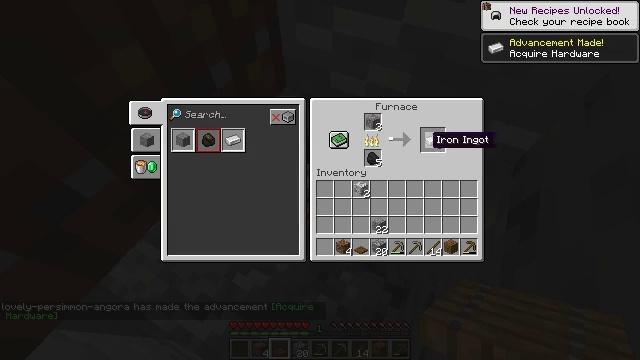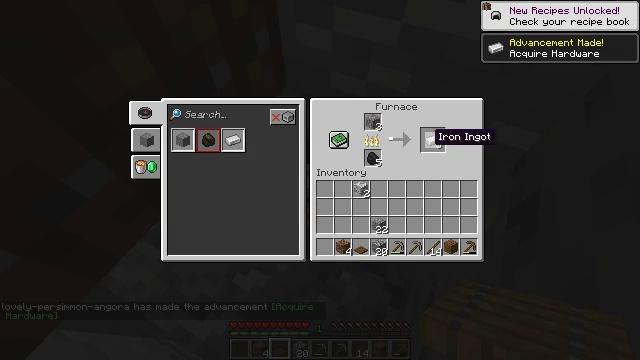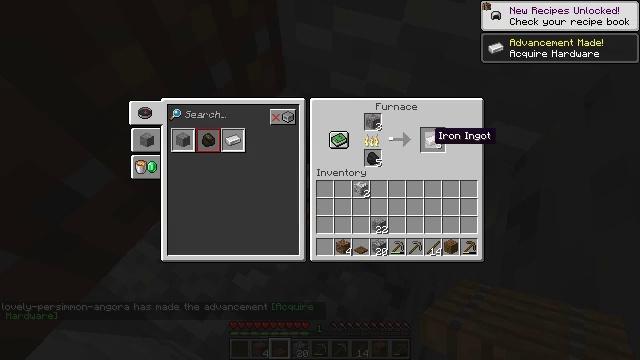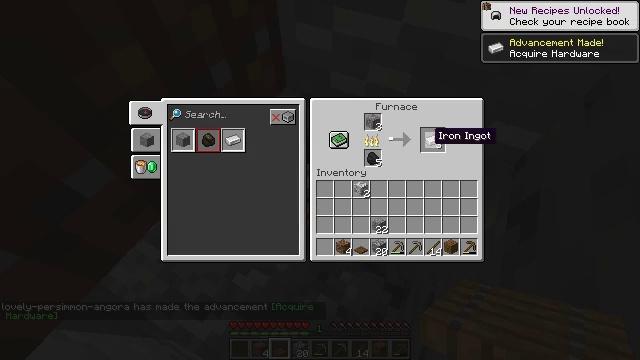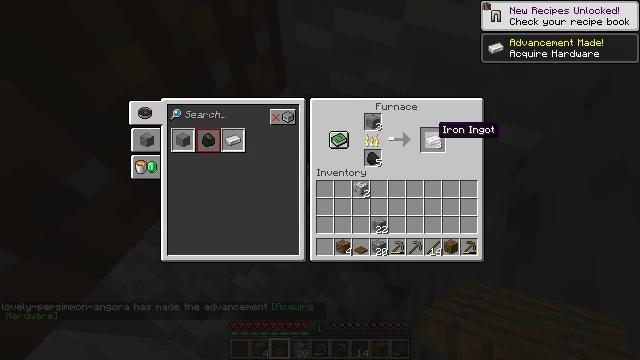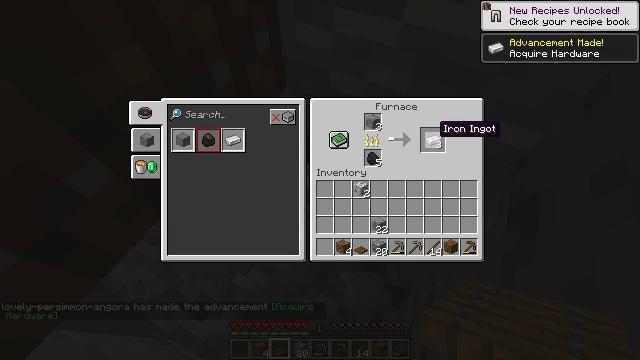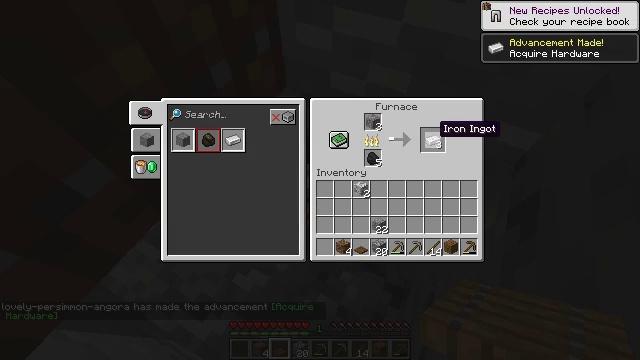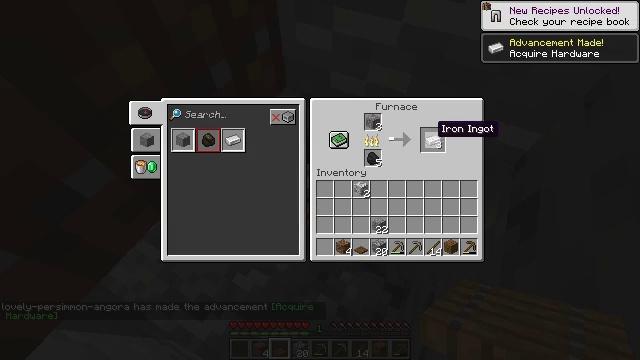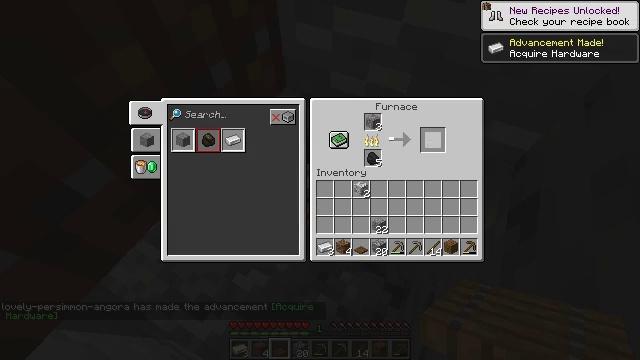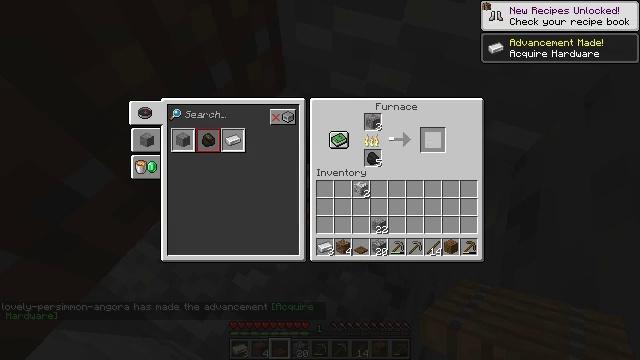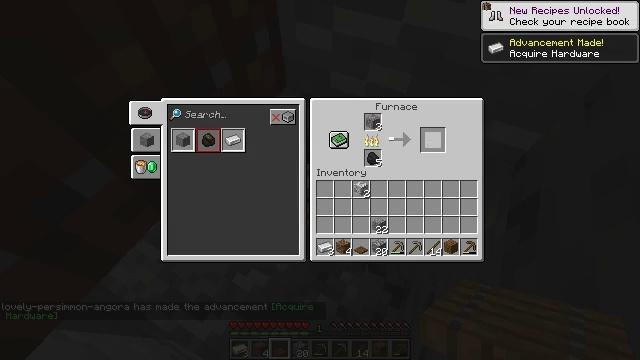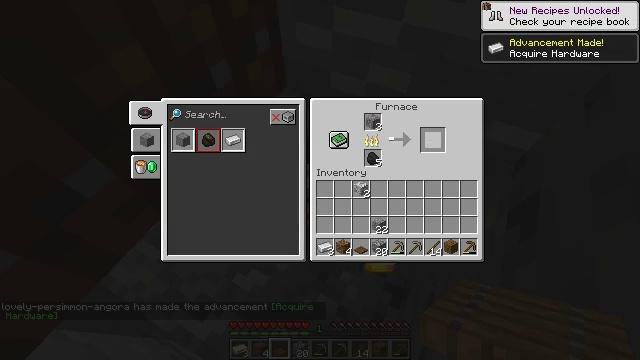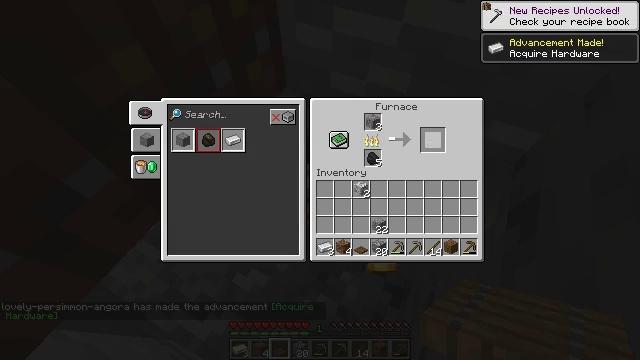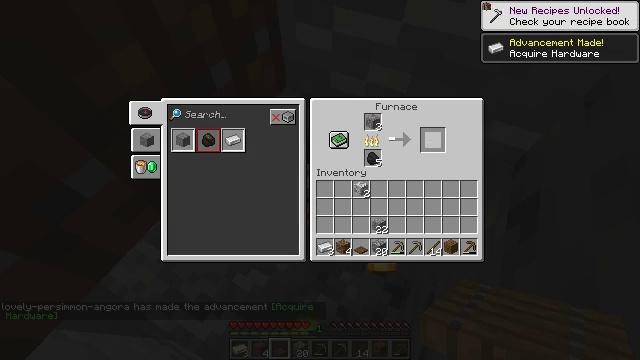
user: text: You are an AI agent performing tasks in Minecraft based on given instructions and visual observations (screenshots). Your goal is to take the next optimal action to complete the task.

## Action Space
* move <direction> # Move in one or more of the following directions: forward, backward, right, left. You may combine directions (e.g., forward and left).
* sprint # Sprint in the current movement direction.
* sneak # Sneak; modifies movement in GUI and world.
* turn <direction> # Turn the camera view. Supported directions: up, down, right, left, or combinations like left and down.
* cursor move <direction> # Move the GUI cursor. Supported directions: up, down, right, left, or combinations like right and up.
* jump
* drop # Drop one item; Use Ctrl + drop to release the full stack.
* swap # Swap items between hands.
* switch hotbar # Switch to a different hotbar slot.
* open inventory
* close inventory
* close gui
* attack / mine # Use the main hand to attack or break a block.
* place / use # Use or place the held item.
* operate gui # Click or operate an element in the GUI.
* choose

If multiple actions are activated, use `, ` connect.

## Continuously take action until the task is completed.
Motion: motion action
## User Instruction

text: Use the furnace to make an iron ingot.
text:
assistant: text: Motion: sneak
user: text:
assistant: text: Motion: sneak
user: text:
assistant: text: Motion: sneak
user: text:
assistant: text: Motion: sneak
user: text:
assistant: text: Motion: sneak
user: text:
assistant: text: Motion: sneak
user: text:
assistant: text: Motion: sneak
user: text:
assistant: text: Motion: sneak, operate gui
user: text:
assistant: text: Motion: sneak, operate gui
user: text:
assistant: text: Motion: sneak, operate gui
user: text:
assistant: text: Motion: sneak
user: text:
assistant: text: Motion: no_op
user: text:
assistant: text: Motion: no_op
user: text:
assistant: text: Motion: no_op